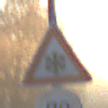
Verkehrszeichen: SchneeOderEisglaette
Zusatzzeichen unten: Geschwindigkeit70
Umgebung: Outdoor, Nature
Tageszeit: Dawn
Wetter: Clear
Licht: Natural
Jahreszeit: NotSpecified
Kontrast: LowContrast